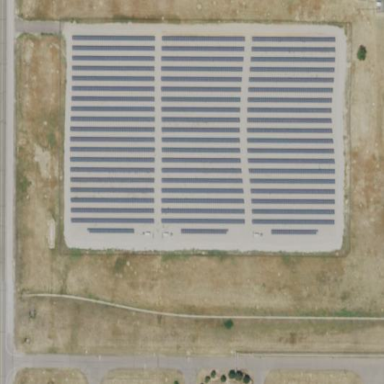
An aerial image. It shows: Solar power plant utilizing photovoltaic technology.